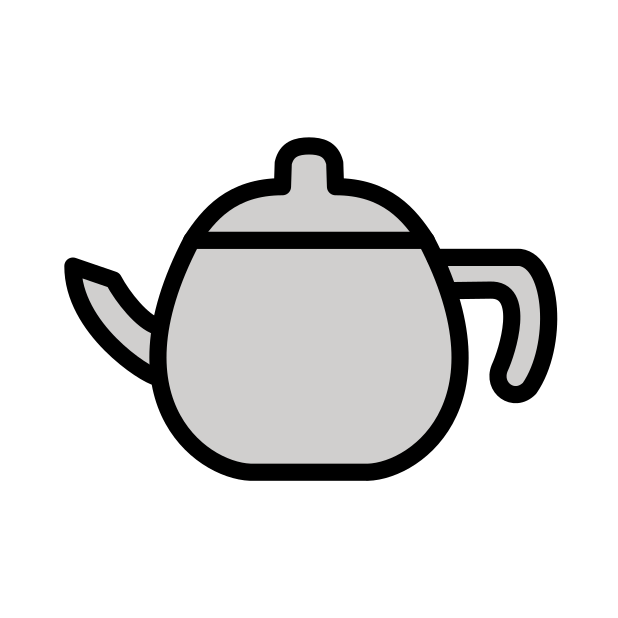
Emoji: 🫖
Name: teapot
Unicode: 0x1fad6